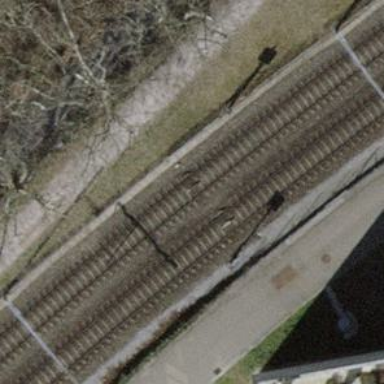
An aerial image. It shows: Railway signal.